Question: So this isn't supposed to be happening:

That's a properly formatted heredoc, but it looks like Submlime sees'<<<HTML' as an unterminated '<html>' tag. Does anyone else have this issue? Is there a fix?
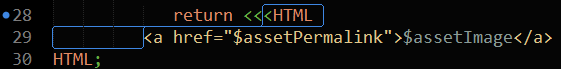
Answer: According to <URL>. e.g.,
ST3:

vs ST2: